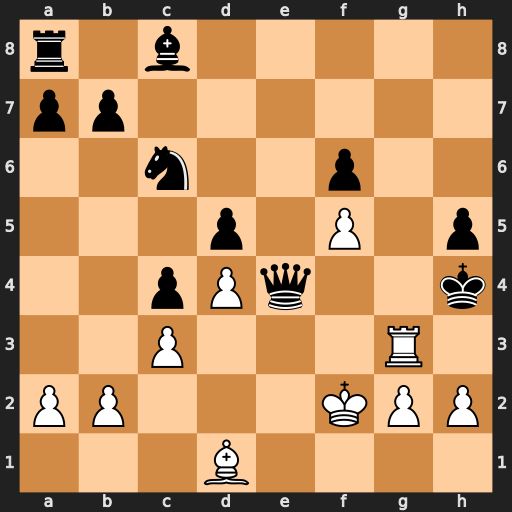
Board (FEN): r1b5/pp6/2n2p2/3p1P1p/2pPq2k/2P3R1/PP3KPP/3B4
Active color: w
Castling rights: -
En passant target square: -
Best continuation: Rh3+ Kg5 Rxh5+ Kf4 g3#